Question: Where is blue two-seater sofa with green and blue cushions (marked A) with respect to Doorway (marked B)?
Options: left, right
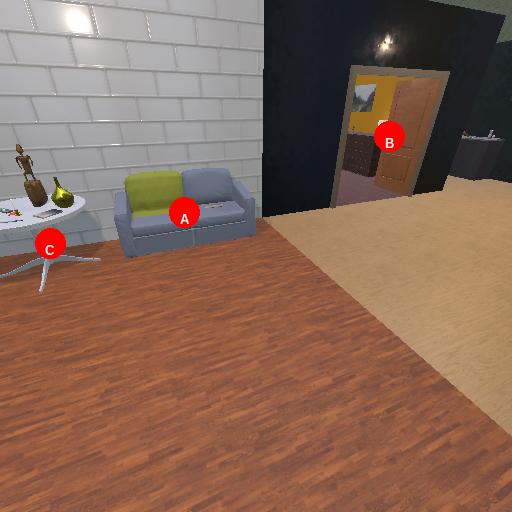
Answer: left